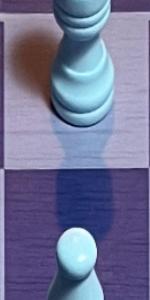
Label: Empty